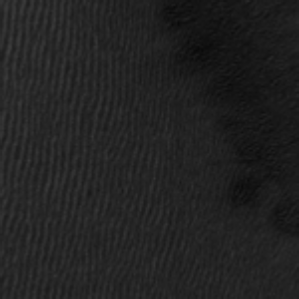
Label: frost